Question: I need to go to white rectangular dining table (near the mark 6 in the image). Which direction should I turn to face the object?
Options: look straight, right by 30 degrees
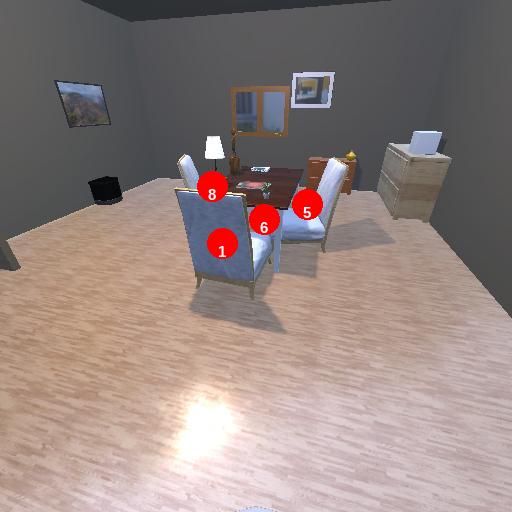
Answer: look straight